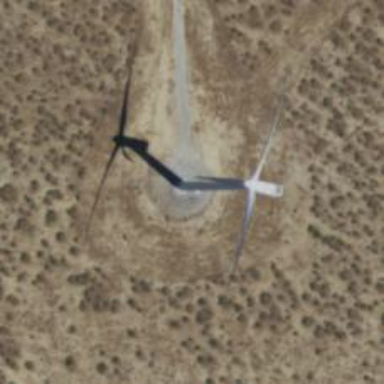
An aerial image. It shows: Wind generator powered by Vestas horizontal axis wind turbine.